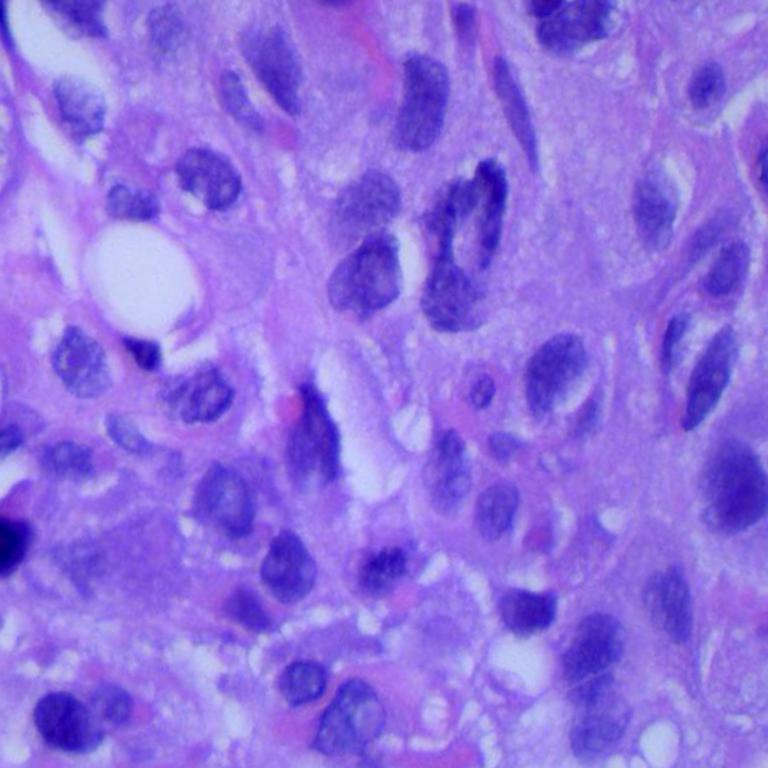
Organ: lung
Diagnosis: squamous carcinomas